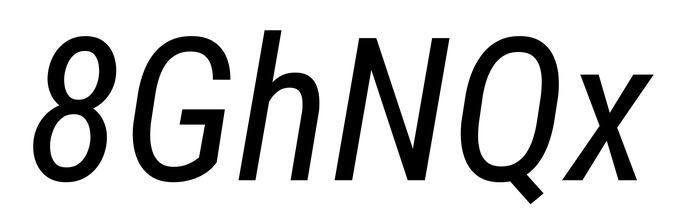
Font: Roboto-Italic_Condensed_Italic